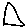
Label: triangle